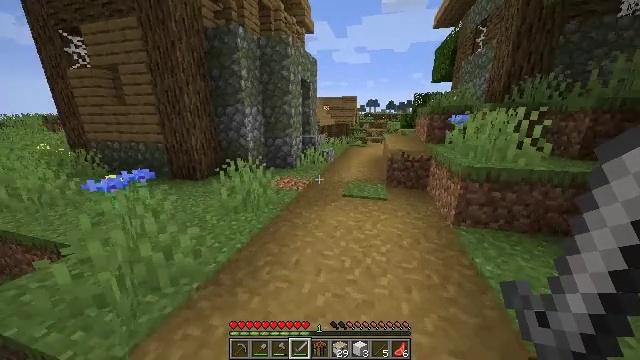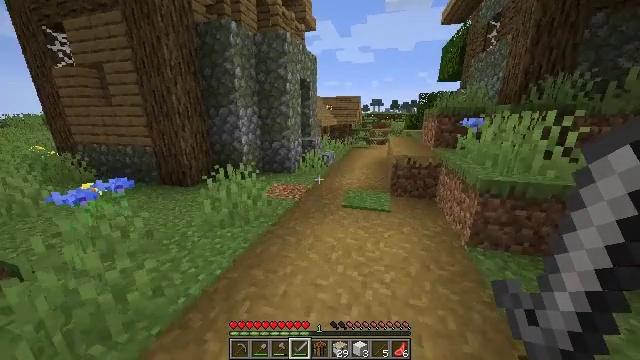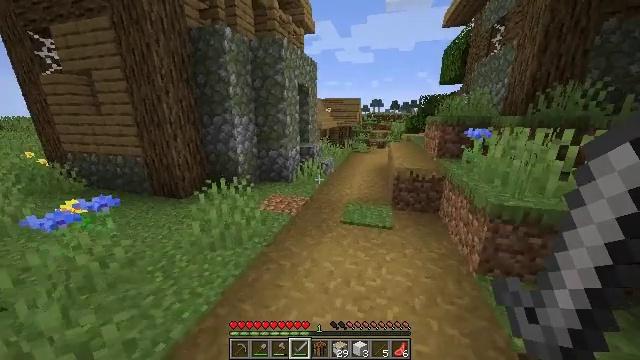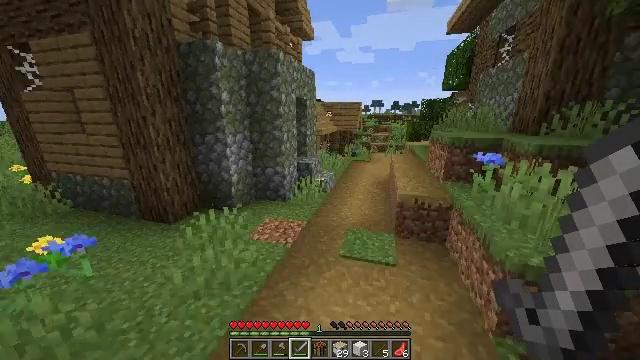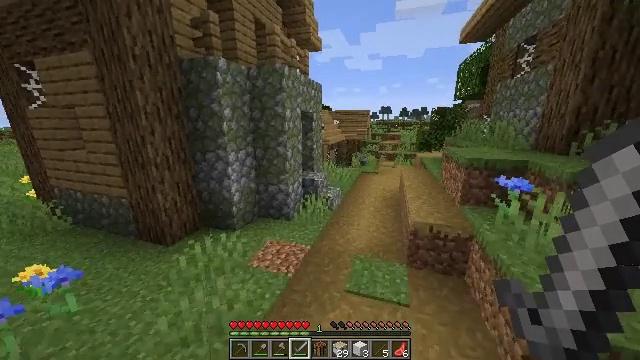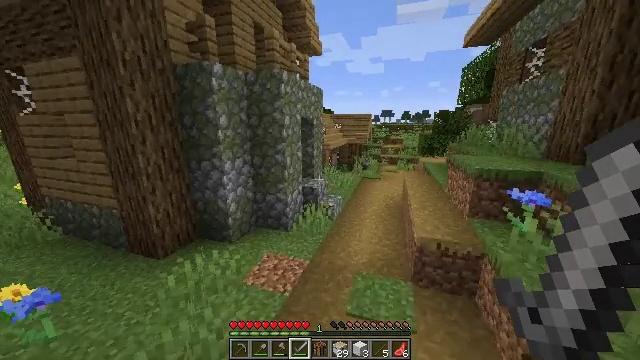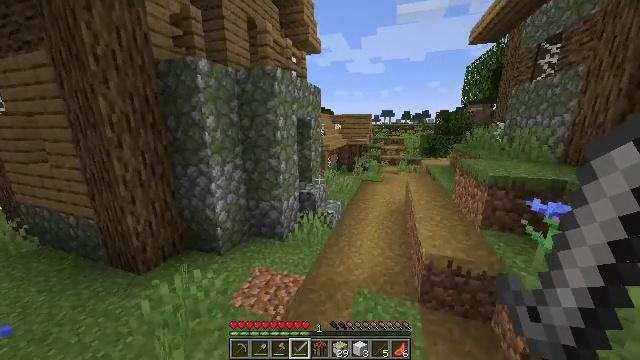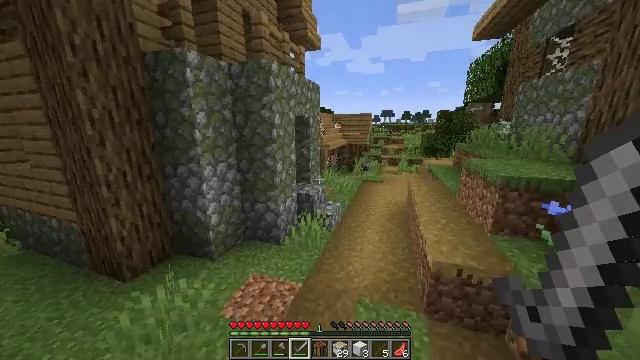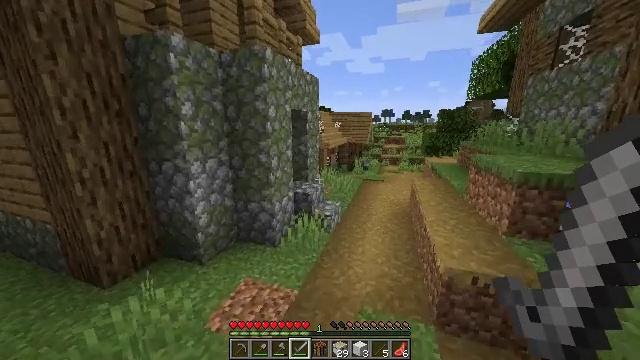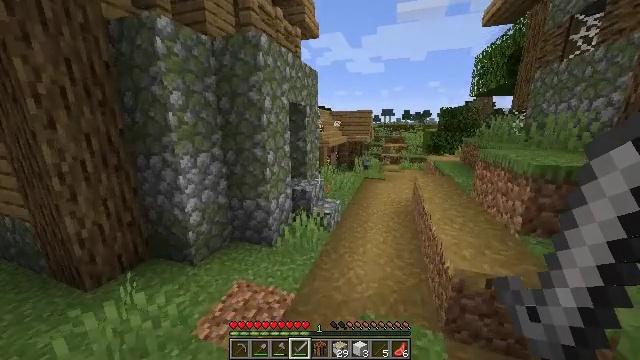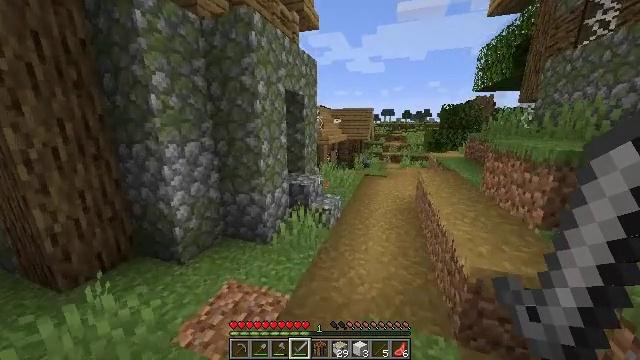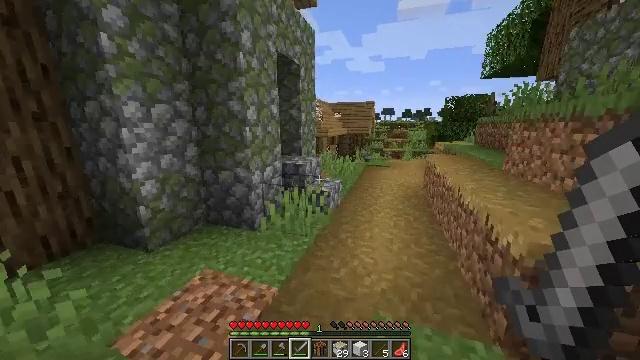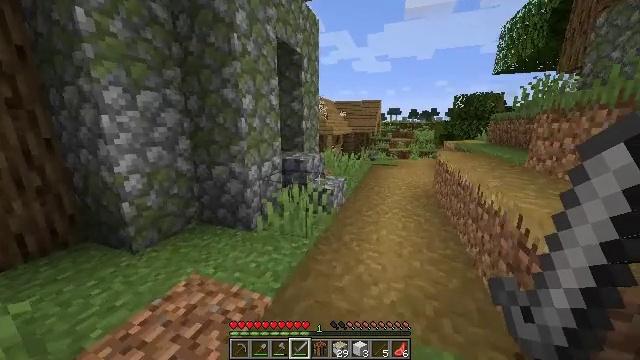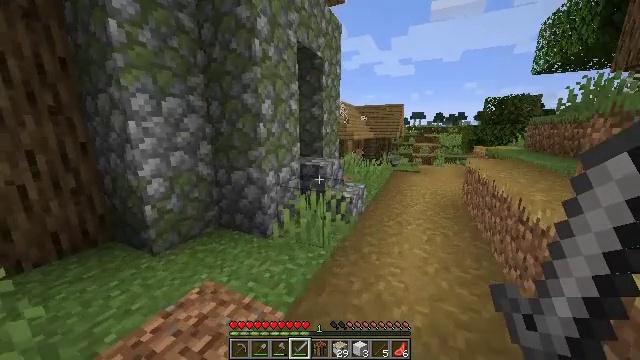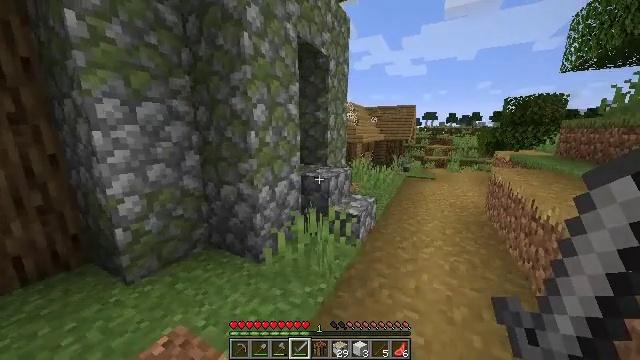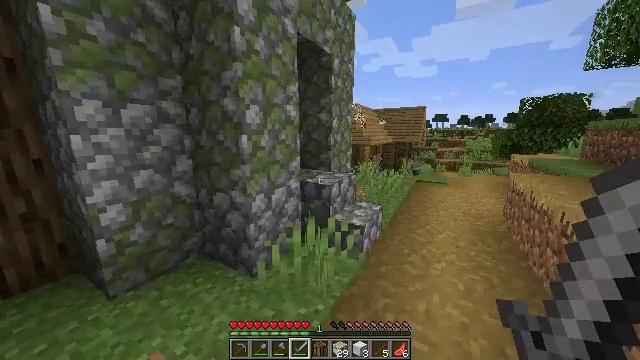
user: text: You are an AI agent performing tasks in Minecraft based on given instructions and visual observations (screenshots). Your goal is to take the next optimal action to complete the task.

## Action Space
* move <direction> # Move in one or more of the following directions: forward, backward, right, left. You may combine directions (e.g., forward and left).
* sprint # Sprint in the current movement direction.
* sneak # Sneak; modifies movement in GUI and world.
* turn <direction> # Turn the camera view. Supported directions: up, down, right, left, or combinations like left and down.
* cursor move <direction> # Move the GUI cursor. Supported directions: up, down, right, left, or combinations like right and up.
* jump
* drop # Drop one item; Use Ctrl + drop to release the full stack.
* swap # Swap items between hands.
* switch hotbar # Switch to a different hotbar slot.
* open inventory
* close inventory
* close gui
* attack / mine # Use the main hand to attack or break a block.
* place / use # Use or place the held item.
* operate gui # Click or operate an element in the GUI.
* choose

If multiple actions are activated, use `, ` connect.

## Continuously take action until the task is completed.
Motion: motion action
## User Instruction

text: Mine oak leaves.
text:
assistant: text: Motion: move forward, sprint, jump
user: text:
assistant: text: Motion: move forward, sprint, jump
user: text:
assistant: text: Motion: move forward, sprint, jump
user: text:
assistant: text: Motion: move forward, sprint, turn left and up, jump
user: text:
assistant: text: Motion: move forward, sprint, jump
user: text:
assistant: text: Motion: move forward, sprint, jump
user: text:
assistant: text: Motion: move forward, sprint, jump
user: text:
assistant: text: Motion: move forward, sprint, jump
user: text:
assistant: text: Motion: move forward, sprint
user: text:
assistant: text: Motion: move forward, sprint
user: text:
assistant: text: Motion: move forward, sprint
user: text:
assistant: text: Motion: move forward, sprint, turn left
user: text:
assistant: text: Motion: move forward, sprint, turn left and up
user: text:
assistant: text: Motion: move forward and move right, sprint, turn left
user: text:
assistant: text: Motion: move forward and move right, sprint, turn left
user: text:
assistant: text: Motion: move forward and move right, sprint, turn left
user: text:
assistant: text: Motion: move forward and move right, sprint, turn left and up
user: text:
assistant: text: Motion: move forward and move right, sprint, turn left and up
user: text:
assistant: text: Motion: move forward and move right, sprint, turn left and up
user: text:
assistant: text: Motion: move forward and move right, sprint, turn left and up
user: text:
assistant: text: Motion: move forward and move right, sprint, turn left and up
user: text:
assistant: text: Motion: move forward and move right, sprint, turn left
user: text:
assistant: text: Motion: move forward and move right, sprint, turn left
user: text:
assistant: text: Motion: move forward, sprint, turn left
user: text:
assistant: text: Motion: move forward, sprint
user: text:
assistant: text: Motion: move forward, sprint
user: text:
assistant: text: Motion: move forward, sprint
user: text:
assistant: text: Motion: move forward, sprint
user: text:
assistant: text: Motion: move forward, sprint
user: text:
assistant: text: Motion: move forward, sprint, turn down